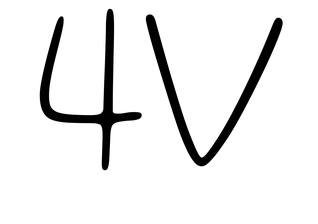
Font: Gluten_Thin